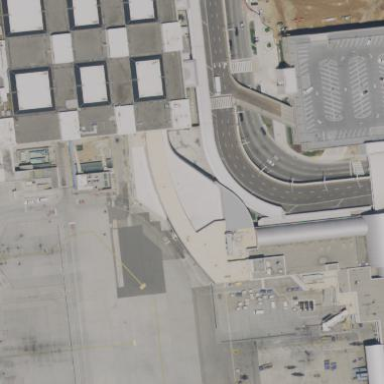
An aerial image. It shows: Airport terminal building.